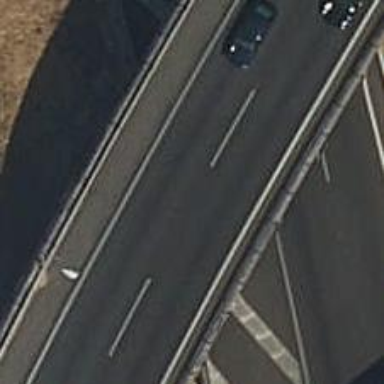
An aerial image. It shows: Motorway link bridge.